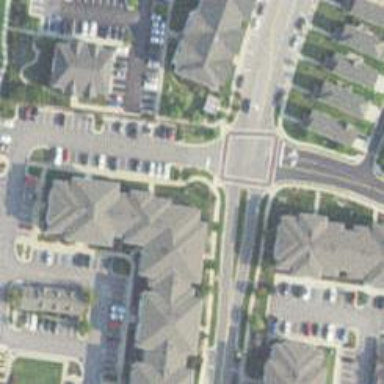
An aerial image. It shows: Marked road crossing.